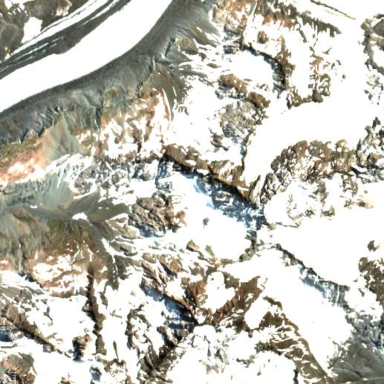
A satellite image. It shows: Majestic glacier in the distance.